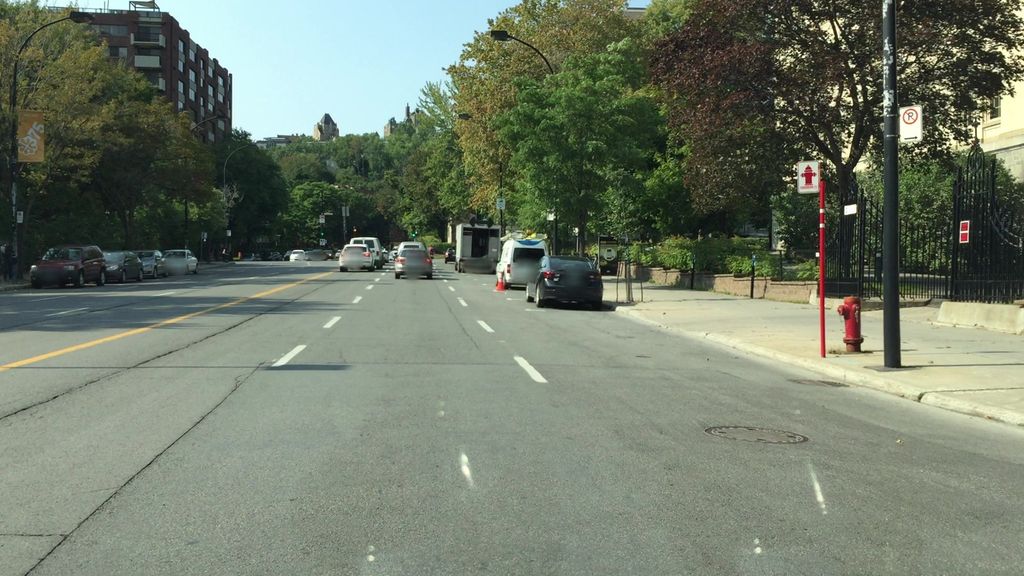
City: montreal